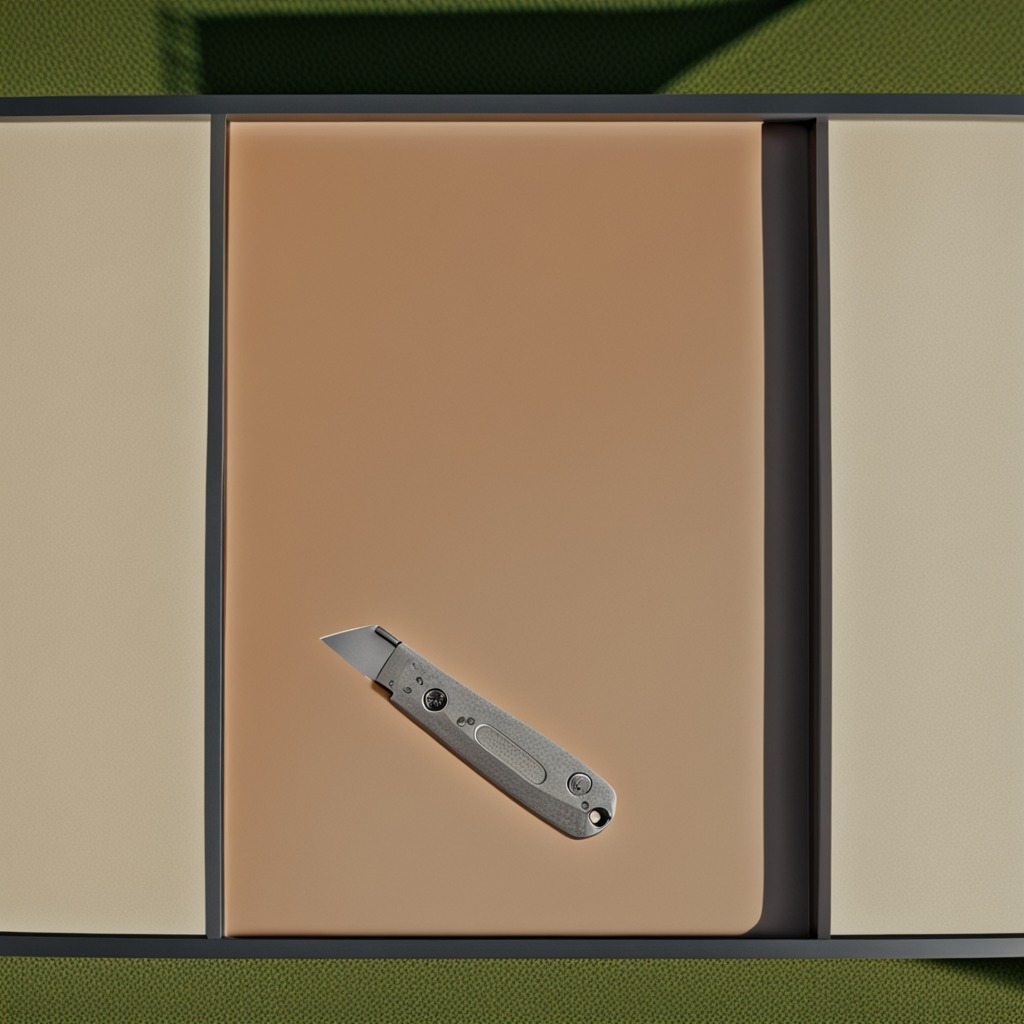
A utility knife lying on a clean utility table in a temporary outdoor tool station afternoon light present textured surface